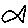
Label: fish